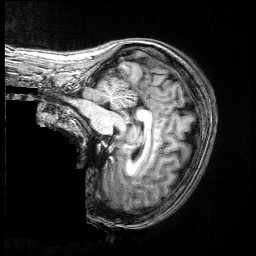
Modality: T1w
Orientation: sagittal
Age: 26
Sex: female
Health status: ill
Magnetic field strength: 3 T
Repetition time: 2.53 s
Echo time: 0.00331 s